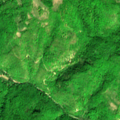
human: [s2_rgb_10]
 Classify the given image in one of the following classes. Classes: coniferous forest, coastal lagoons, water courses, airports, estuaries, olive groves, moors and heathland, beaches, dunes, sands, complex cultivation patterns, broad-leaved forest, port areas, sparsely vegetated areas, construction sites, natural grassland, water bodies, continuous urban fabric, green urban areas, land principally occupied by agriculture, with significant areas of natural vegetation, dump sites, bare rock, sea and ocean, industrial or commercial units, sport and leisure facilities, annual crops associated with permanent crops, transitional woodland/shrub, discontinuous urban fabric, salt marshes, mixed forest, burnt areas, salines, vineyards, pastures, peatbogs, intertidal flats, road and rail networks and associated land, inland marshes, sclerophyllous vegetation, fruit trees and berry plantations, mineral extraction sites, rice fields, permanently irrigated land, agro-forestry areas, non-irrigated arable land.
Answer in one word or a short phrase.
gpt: land principally occupied by agriculture, with significant areas of natural vegetation, broad-leaved forest, transitional woodland/shrub